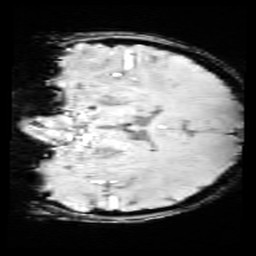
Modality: SWI
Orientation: coronal
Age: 11
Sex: female
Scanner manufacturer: siemens
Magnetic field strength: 3 T
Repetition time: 0.027 s
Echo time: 0.02 s